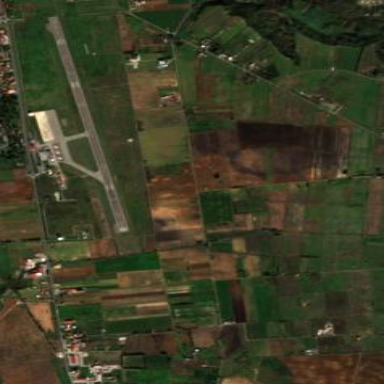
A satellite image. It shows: Public domestic aerodrome enclosed by chain link fence.